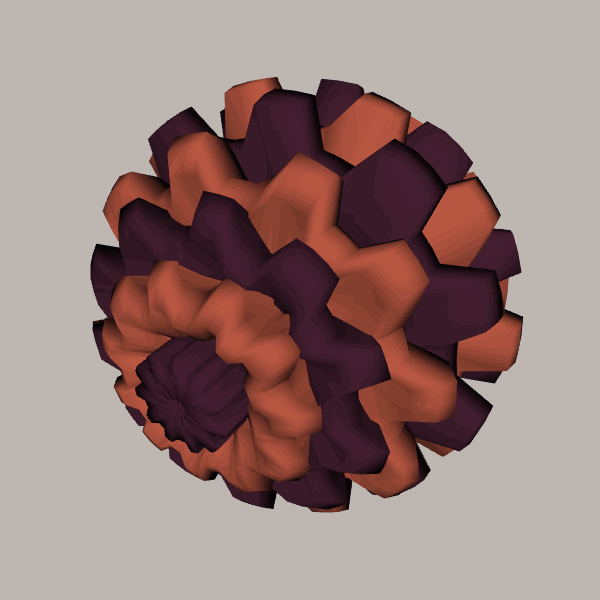
Background: light